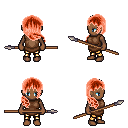
a pixel art fantasy rpg character, female body template, human, dark skin, brown tunic, gold greaves, red right-swept hairstyle, spear, four views (front, back, left, right), 2x2 character sprite sheet, small pixel art, hard edges, no anti-aliasing